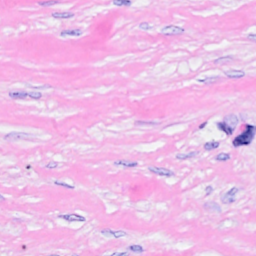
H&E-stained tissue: Breast